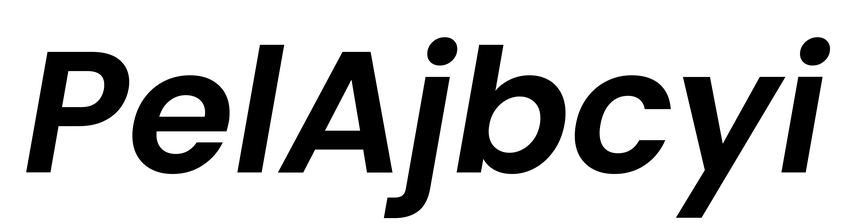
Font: Poppins-SemiBoldItalic